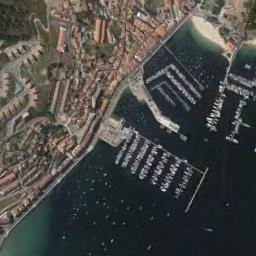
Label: harbor